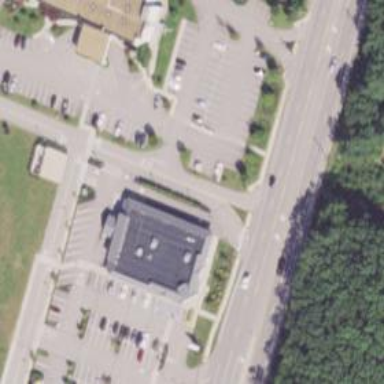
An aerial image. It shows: Pharmacy providing healthcare services.